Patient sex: F
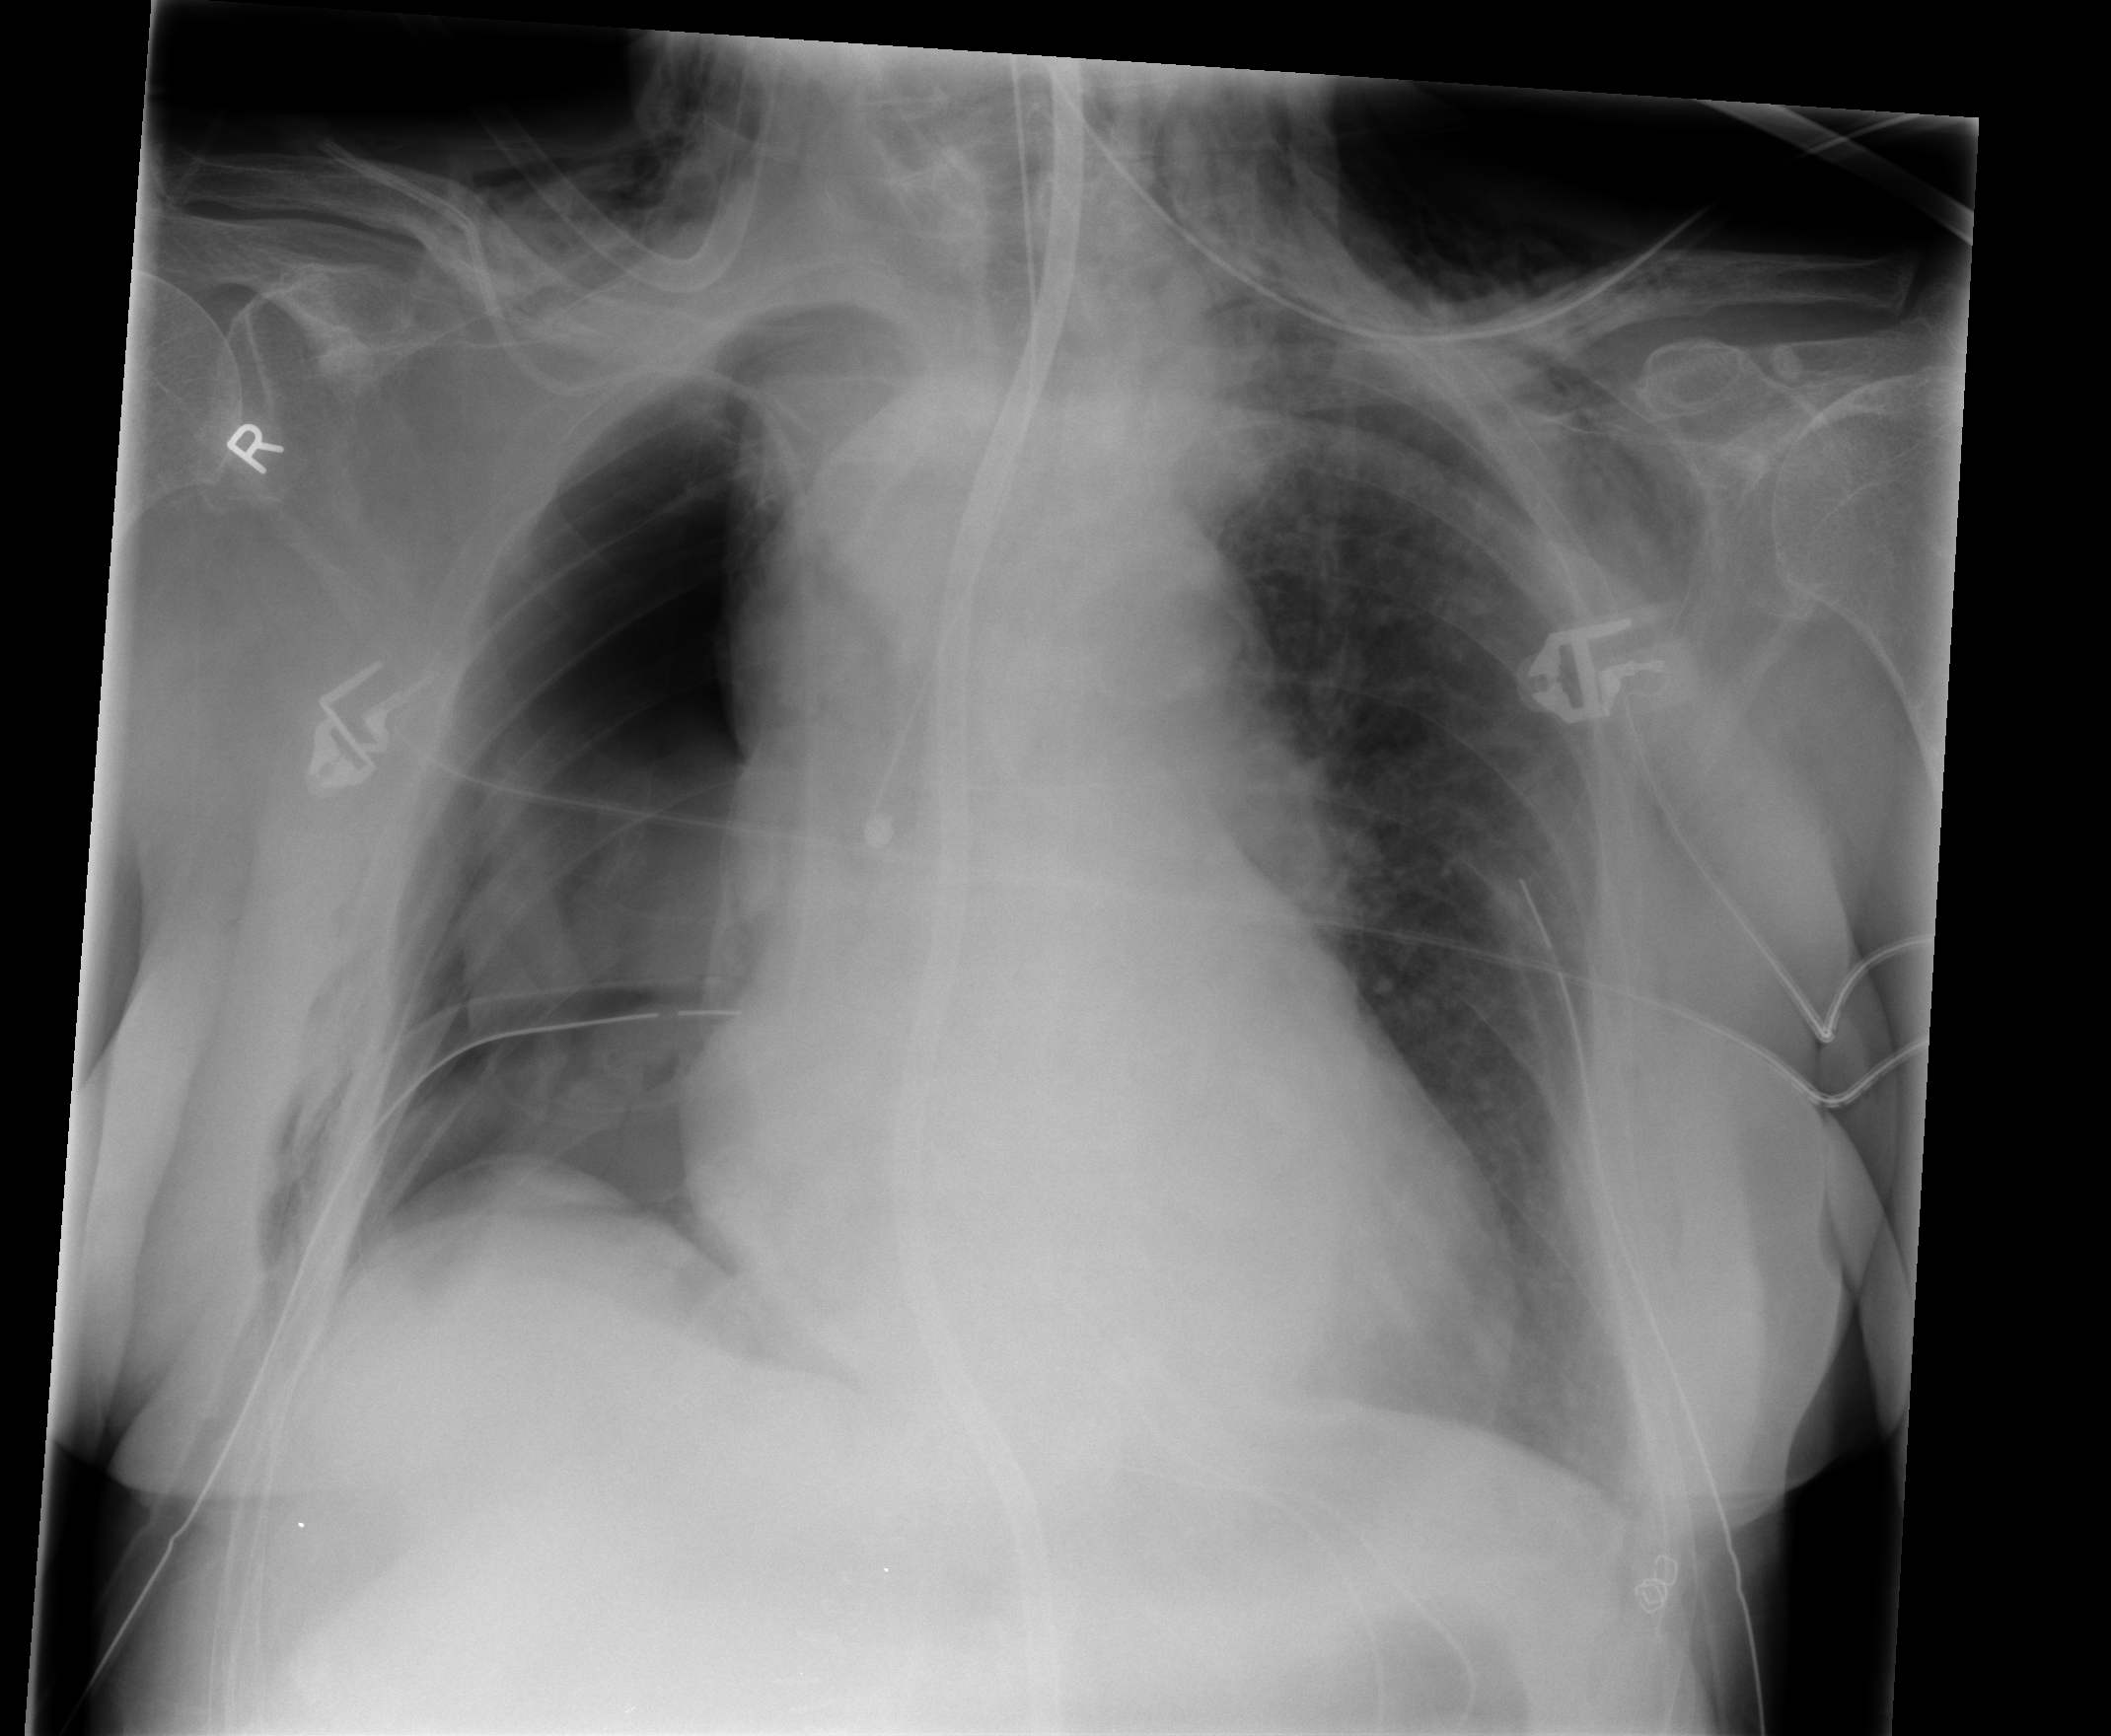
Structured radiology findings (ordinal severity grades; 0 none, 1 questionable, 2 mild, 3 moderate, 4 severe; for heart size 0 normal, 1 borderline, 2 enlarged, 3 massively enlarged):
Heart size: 2
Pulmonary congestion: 1
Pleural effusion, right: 1
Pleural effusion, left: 0
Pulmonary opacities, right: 2
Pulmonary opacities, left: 2
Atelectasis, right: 2
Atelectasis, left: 2